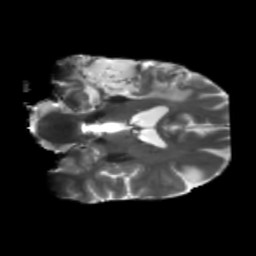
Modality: T2w
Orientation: coronal
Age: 58
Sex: male
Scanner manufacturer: siemens
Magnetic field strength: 3 T
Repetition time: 5.25 s
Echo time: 0.08 s